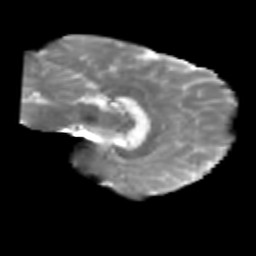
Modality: T2w
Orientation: sagittal
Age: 35
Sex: female
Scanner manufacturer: siemens
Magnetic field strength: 3 T
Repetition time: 1.8 s
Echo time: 0.07 s